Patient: sex M, age 78
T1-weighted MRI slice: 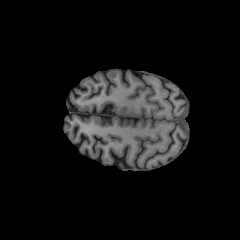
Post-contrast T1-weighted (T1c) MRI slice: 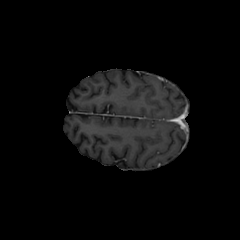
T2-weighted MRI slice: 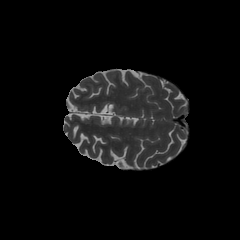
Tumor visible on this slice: no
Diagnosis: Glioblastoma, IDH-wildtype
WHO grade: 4